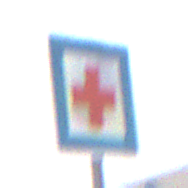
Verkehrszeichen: ErsteHilfe
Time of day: Midday
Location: Outdoor (Suburban)
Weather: Overcast
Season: NotSpecified
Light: Natural